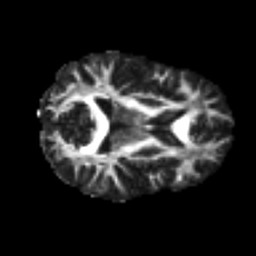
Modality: FA
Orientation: axial
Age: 35
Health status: ill
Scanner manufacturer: philips
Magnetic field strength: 3 T
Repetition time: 9 s
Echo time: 0.127 s